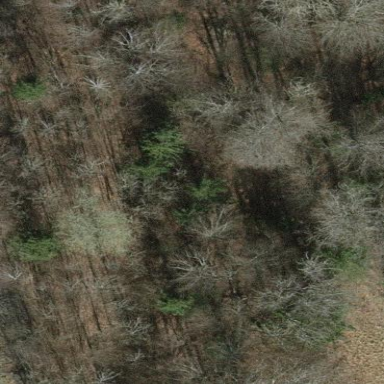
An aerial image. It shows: Forest area.